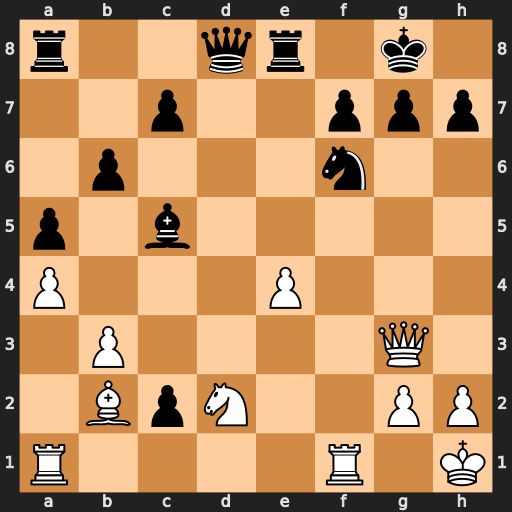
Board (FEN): r2qr1k1/2p2ppp/1p3n2/p1b5/P3P3/1P4Q1/1BpN2PP/R4R1K
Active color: w
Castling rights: -
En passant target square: -
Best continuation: Bxf6 Qxf6 Rxf6